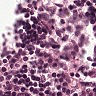
Metastatic tissue present: no